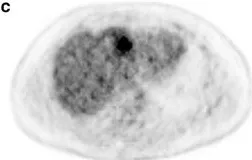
After 10 weeks. Of sunitinib therapy. Both liver lesions were no longer detectable on repeat imaging. The surgical site hypermetabolic activity decreased , consistent with resolving post-operative changes.
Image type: radiology (pet)